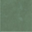
Piece: xx